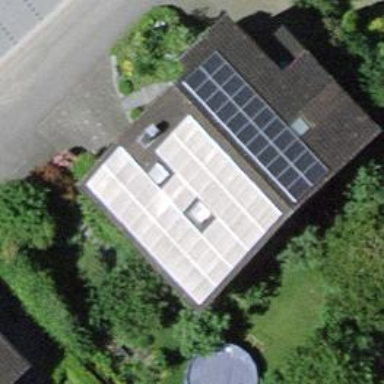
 consisting of solar photovoltaic panels."